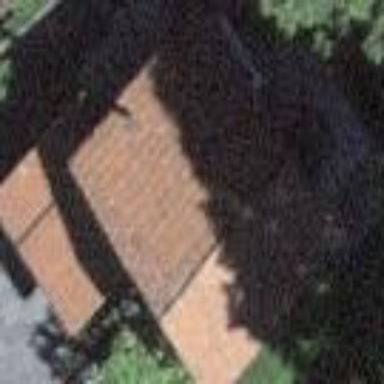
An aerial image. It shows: Detached building.